Field crop: tomato
Growth stage: 2
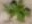
Species: solanum